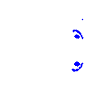
Particle: electron